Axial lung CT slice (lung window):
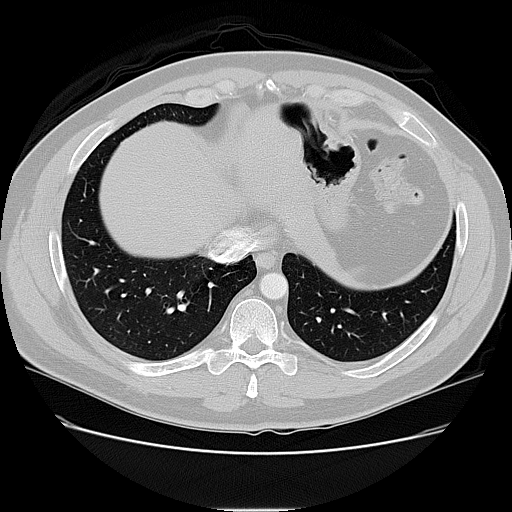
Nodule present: no